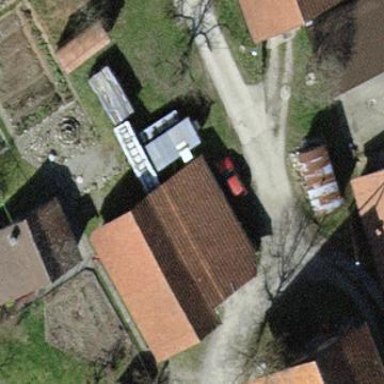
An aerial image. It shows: Shed.